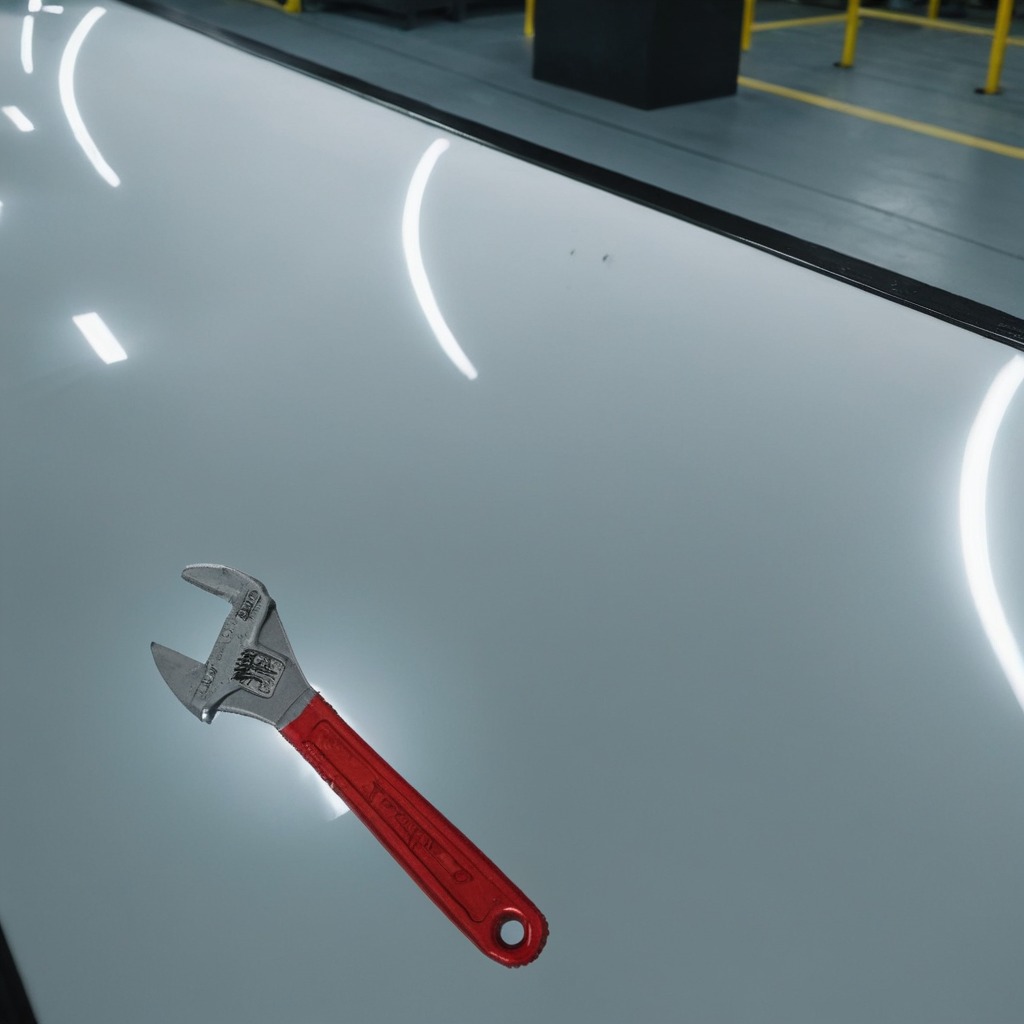
A wrench is lying on the table.